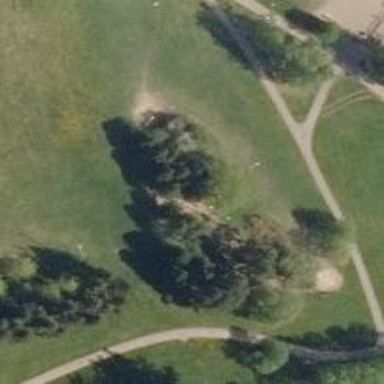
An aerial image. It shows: Disc golf basket.